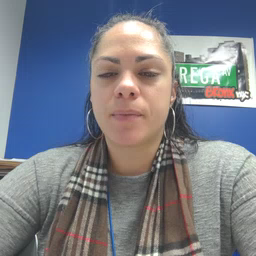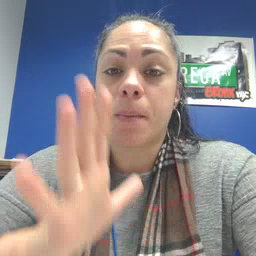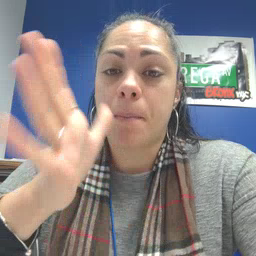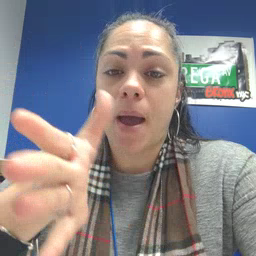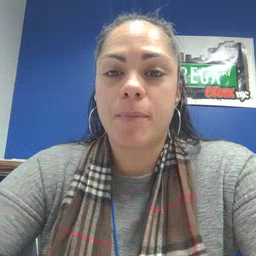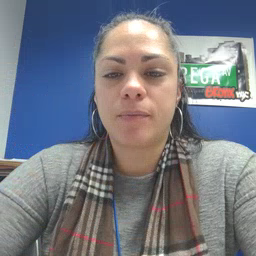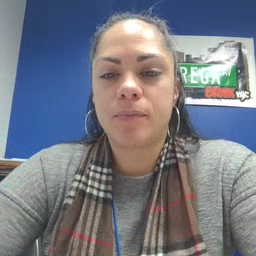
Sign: mom